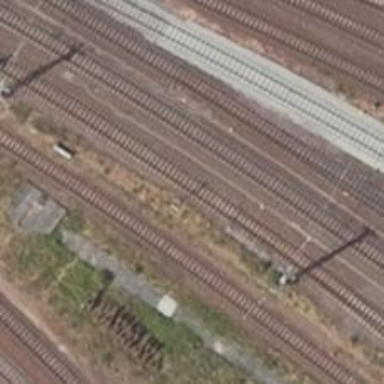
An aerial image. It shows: Railway track with contact line for electrification.